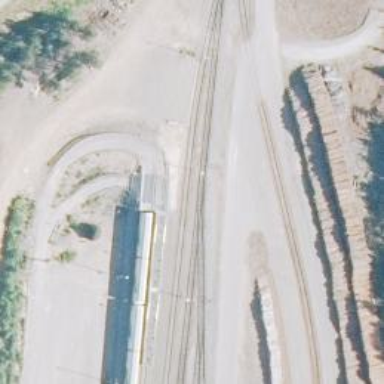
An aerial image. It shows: Car shuttle railway.